The image shows the envelope spectrum of a rolling-element bearing's vibration signal, with the characteristic fault frequencies (BPFO outer race, BPFI inner race, BSF ball, FTF cage) marked as reference lines. Classify the bearing condition as one of: normal, inner_race, outer_race, ball.
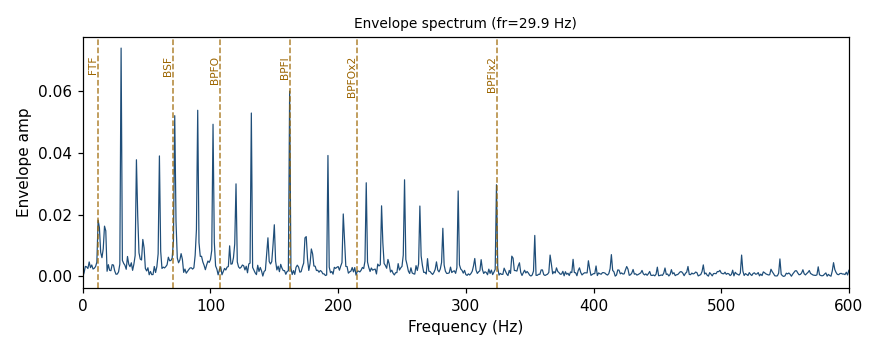
Answer: inner_race